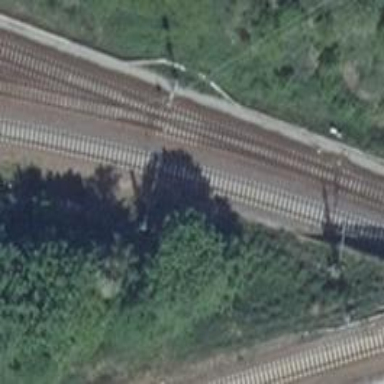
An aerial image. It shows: Railway track with contact lines for electrification.